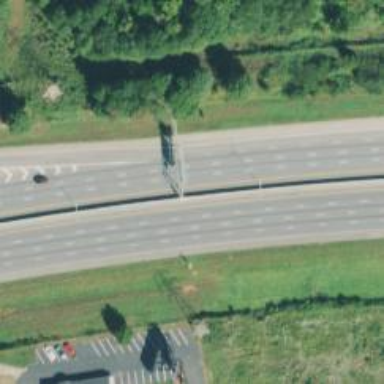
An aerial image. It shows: Motorway junction.